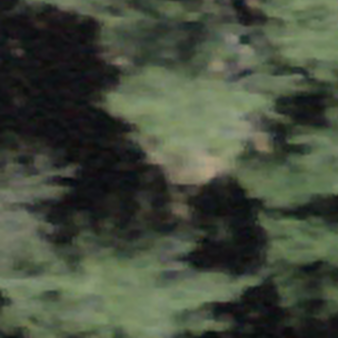
Label: other